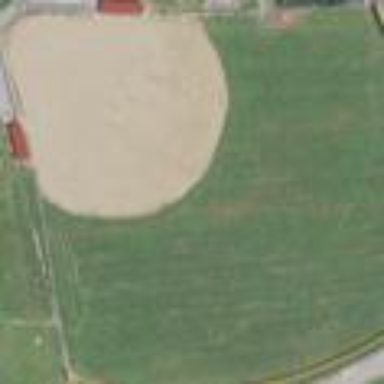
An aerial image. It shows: Softball pitch for leisure sports.